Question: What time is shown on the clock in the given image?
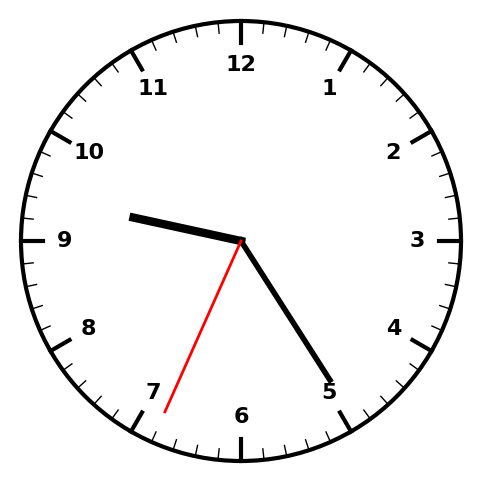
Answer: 09:24:34